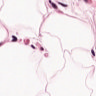
Metastatic tissue present: no